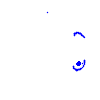
Particle: electron